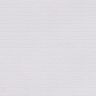
Metastatic tissue present: no